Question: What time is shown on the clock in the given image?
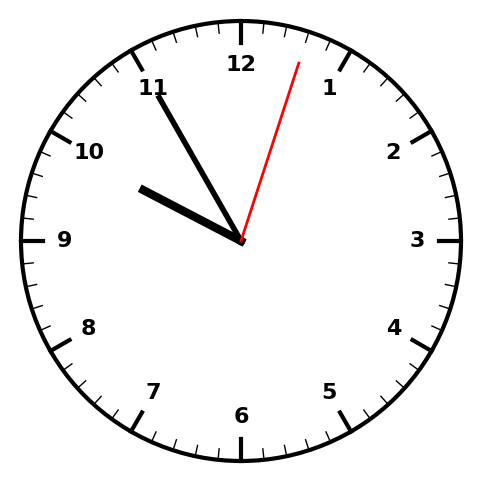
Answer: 09:55:03